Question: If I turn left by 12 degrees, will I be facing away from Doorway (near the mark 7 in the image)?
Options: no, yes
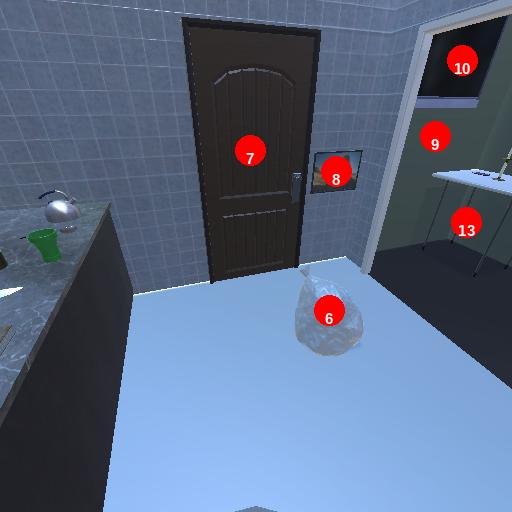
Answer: no